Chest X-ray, AP view. Patient: 4 years old, sex M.
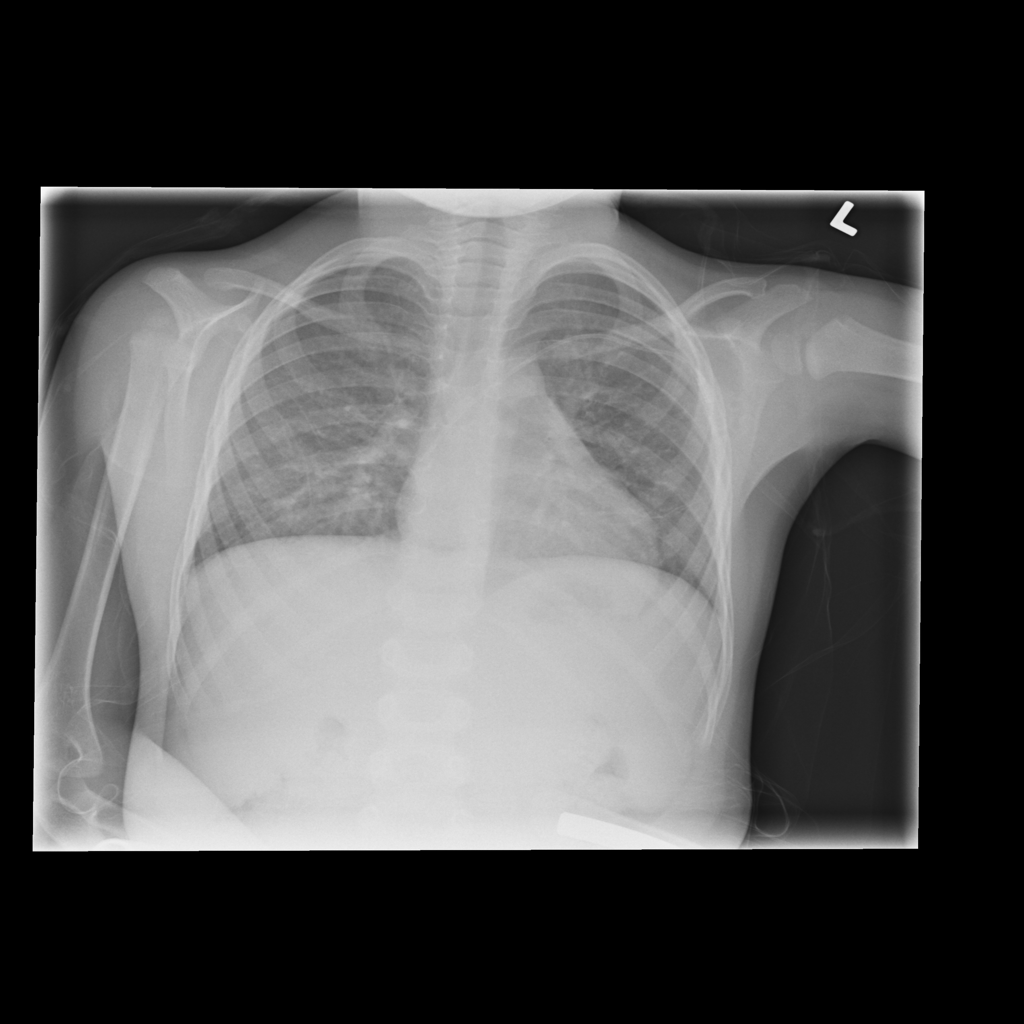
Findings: No Finding